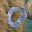
Label: 0